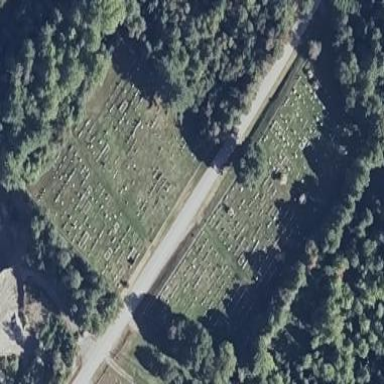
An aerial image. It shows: Cemetery.